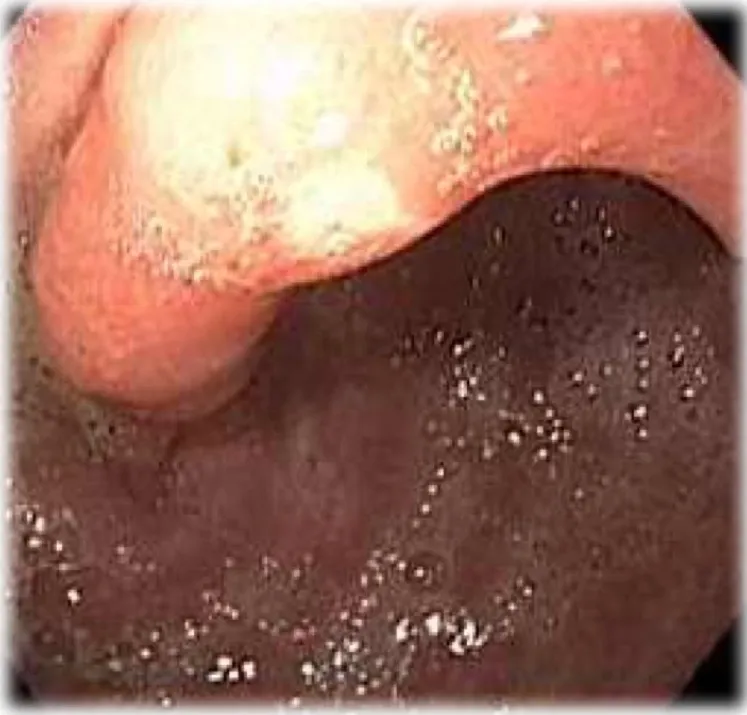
Primary endoscopical evaluation.
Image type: endoscopy (gi_endoscopy)